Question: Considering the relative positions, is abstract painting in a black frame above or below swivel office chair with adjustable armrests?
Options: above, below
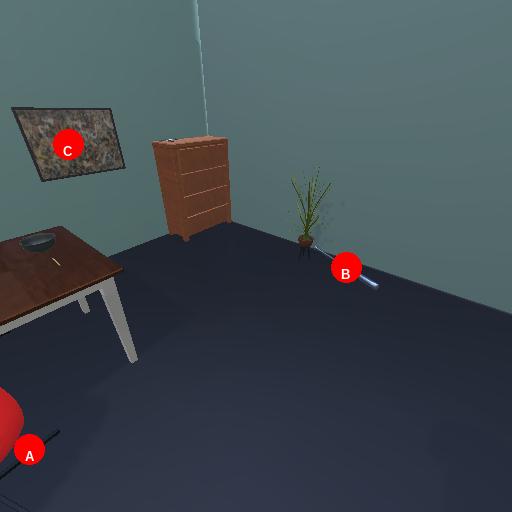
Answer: above